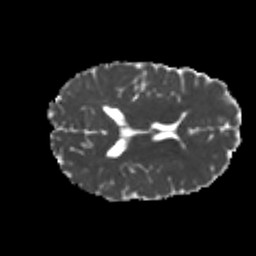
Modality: MD
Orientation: axial
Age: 22
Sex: male
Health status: healthy
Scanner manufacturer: philips
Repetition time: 7.384 s
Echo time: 0.08599 s